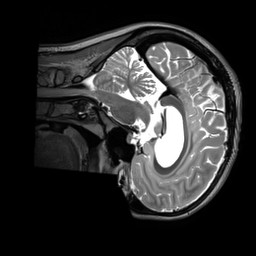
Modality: T2w
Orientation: sagittal
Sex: female
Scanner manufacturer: siemens
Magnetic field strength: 3 T
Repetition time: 3.2 s
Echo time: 0.409 s